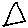
Label: triangle